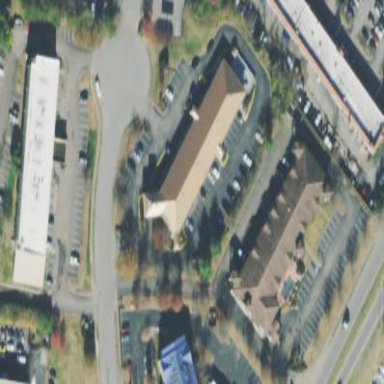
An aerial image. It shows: Hotel building.